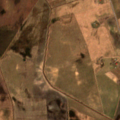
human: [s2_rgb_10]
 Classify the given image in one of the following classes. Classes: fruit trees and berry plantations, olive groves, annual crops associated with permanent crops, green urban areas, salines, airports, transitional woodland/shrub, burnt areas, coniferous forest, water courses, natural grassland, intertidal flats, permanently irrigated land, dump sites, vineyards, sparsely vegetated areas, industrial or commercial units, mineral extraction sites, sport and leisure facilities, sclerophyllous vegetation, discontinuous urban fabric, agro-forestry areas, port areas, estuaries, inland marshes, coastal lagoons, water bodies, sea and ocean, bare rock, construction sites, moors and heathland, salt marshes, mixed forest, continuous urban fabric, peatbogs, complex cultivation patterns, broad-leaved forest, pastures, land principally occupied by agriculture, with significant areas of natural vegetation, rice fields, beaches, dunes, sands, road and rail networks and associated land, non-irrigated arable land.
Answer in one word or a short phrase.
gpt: non-irrigated arable land, complex cultivation patterns